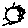
Label: sun